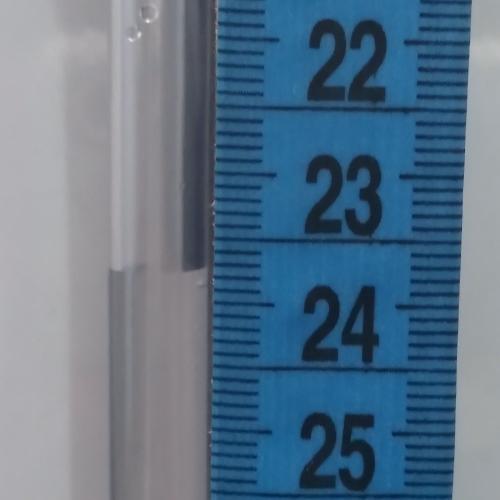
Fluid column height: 23.7 cm